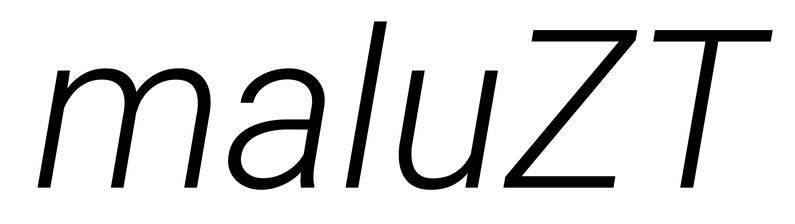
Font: Roboto-Italic_Light_Italic